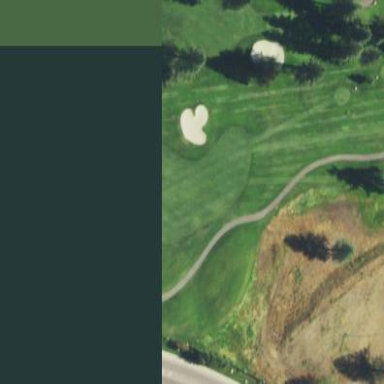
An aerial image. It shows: Golf rough area.